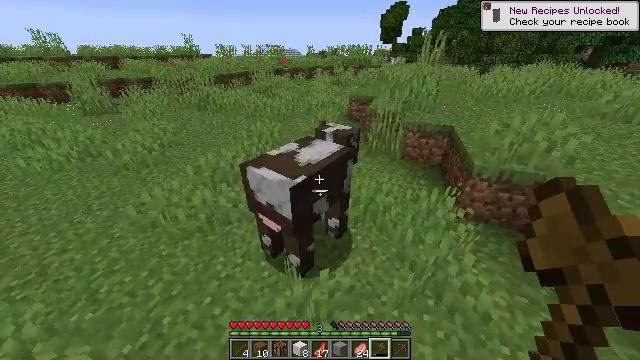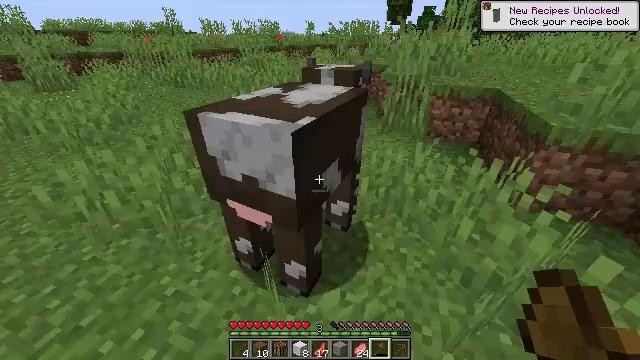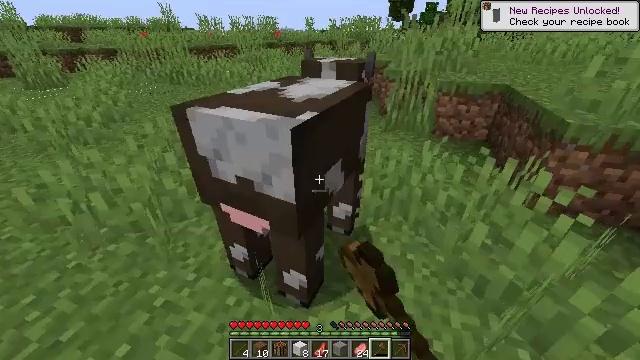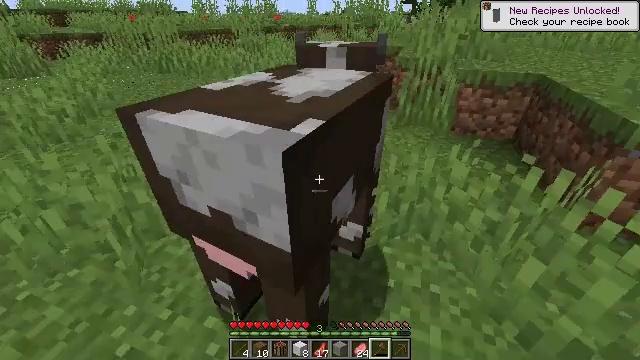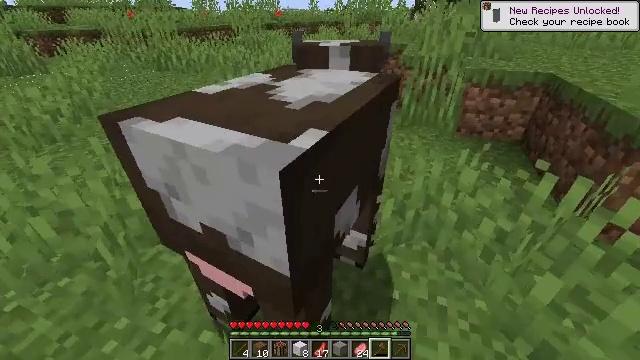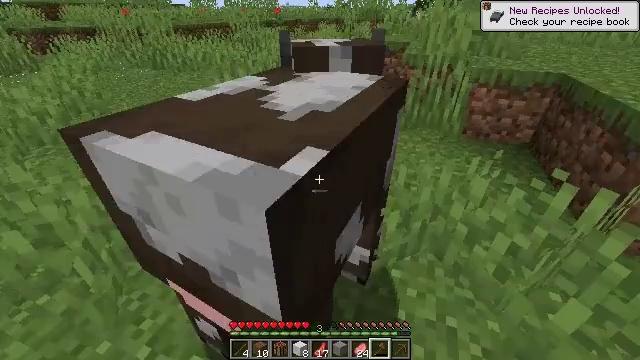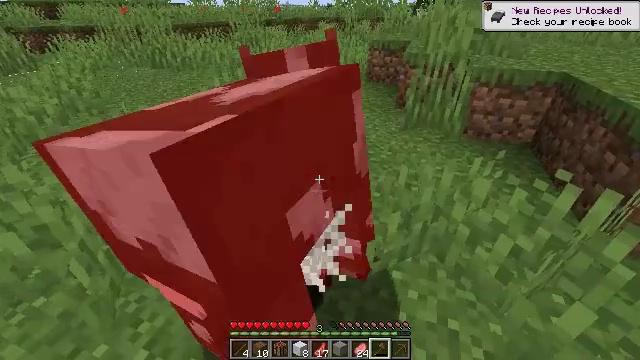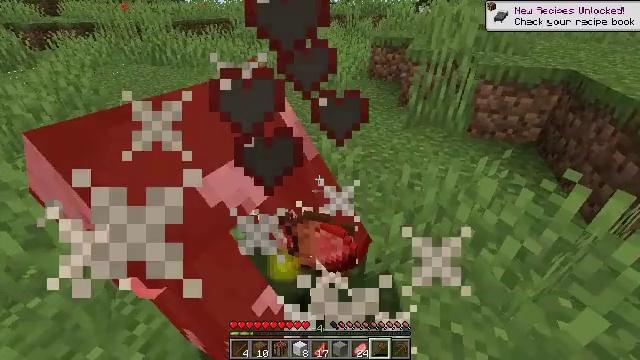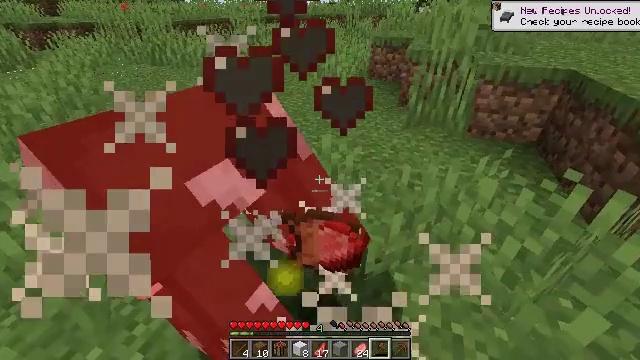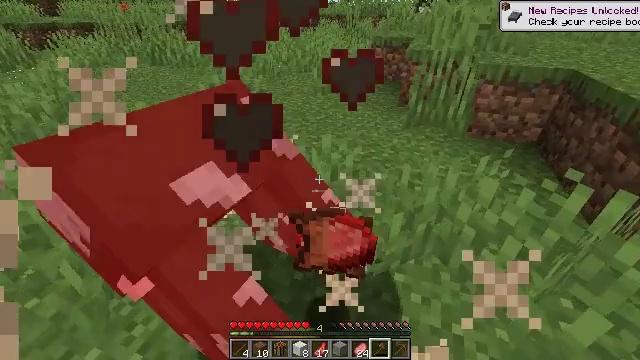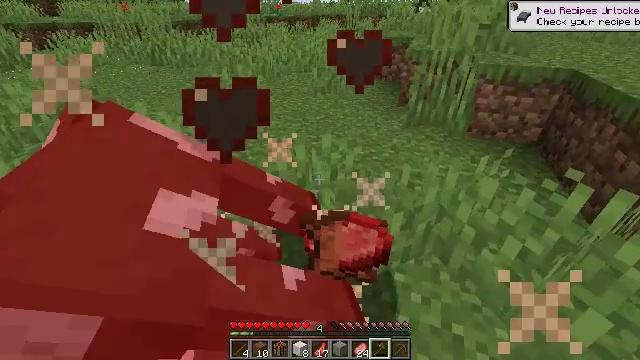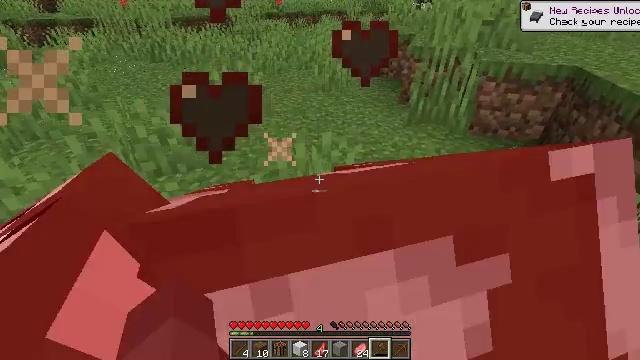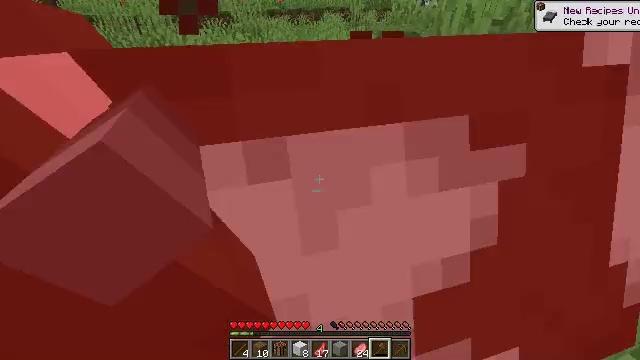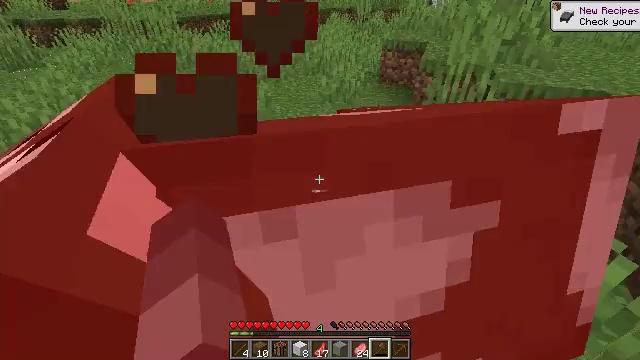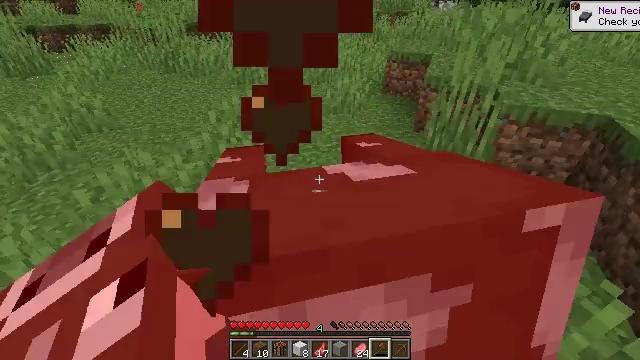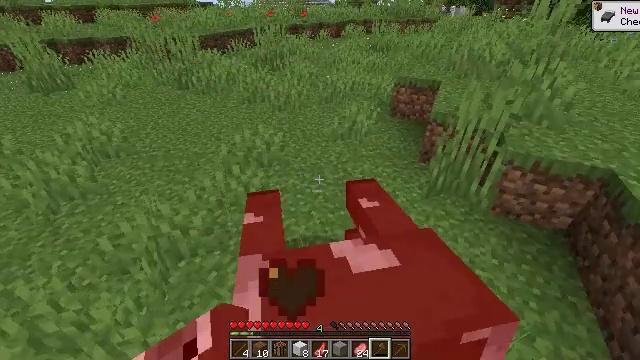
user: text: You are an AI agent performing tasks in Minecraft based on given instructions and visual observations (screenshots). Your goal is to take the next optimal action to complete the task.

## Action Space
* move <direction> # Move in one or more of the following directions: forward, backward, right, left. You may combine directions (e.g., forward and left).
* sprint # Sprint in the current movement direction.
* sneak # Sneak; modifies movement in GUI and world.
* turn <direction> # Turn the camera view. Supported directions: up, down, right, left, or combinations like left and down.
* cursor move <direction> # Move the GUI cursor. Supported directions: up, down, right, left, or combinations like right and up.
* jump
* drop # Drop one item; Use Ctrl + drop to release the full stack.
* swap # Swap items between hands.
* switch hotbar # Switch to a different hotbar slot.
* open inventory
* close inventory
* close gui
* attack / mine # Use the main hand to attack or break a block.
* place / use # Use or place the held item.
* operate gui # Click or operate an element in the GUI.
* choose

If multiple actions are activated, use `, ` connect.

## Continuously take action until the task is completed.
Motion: motion action
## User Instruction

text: Kill the cow.
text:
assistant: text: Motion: attack / mine
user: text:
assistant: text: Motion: attack / mine
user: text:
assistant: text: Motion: turn down, attack / mine
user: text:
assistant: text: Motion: attack / mine
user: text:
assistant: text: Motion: attack / mine
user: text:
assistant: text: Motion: attack / mine
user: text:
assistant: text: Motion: no_op
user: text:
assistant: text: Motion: no_op
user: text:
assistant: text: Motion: no_op
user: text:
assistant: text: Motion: no_op
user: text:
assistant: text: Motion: move forward
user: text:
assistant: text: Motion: move forward
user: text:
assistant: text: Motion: move forward, turn left, jump
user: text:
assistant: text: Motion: move forward, turn left, jump
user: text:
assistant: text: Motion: move forward, turn left, jump
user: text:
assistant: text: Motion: move forward, turn left, jump
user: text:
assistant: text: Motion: move forward, turn left, jump
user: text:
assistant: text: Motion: turn left and down
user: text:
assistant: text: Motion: turn left
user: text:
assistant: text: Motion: turn left and up
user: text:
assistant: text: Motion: move forward, turn left and up
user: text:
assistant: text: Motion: move forward, turn left and up
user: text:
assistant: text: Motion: move forward, turn left and up
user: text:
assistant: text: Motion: move forward, turn left and up
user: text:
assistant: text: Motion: move forward, sprint, turn left and up
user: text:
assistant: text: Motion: move forward, sprint, turn left
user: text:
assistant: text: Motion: move forward, sprint, turn left
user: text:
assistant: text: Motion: move forward, sprint, turn left
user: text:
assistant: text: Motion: move forward
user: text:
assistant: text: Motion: move forward